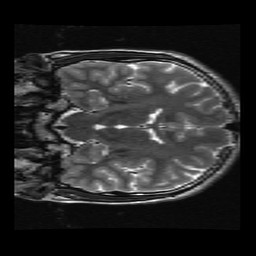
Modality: T2w
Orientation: coronal
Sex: male
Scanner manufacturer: ge
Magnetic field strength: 3 T
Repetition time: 5 s
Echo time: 0.1015 s